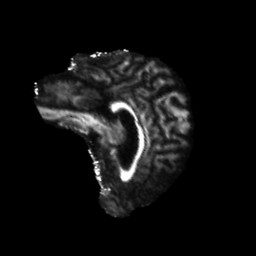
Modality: FA
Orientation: sagittal
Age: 69
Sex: female
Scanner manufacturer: siemens
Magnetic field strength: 3 T
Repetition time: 5.47 s
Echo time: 0.0854 s